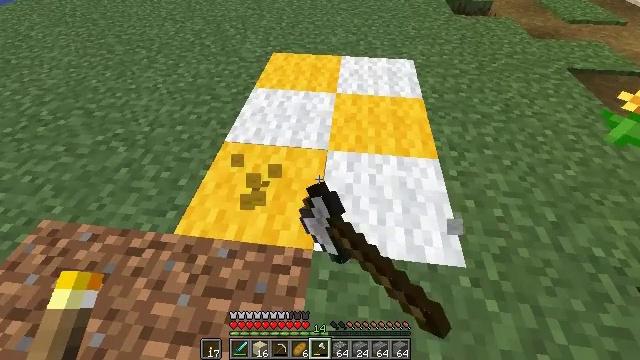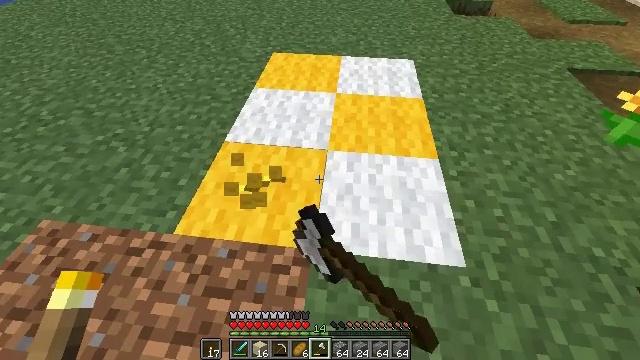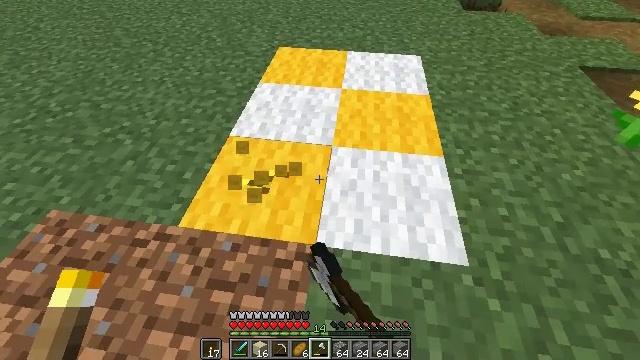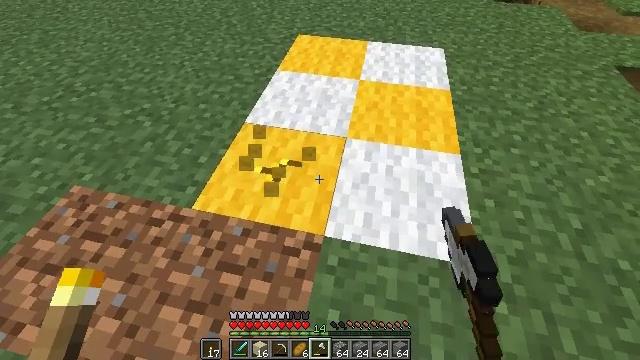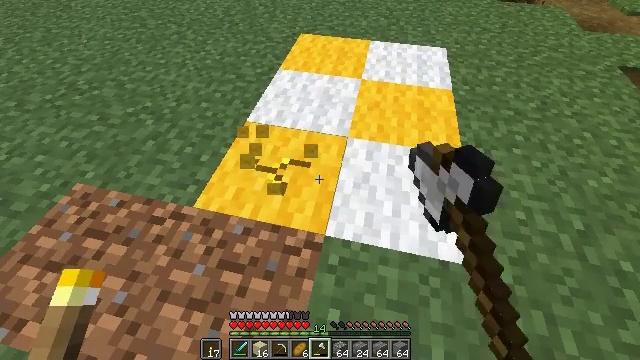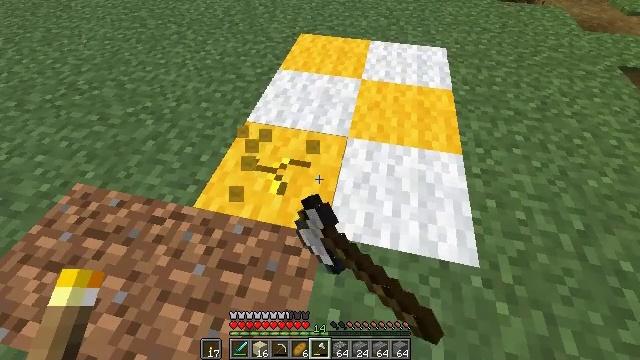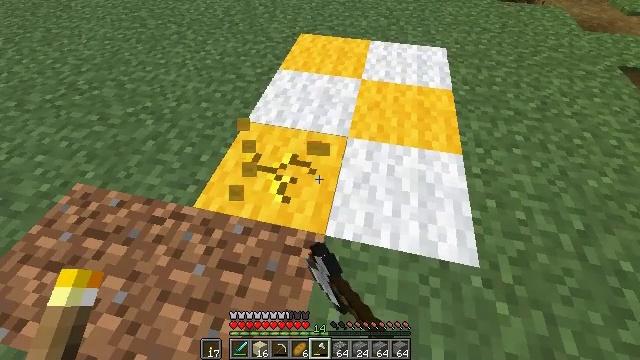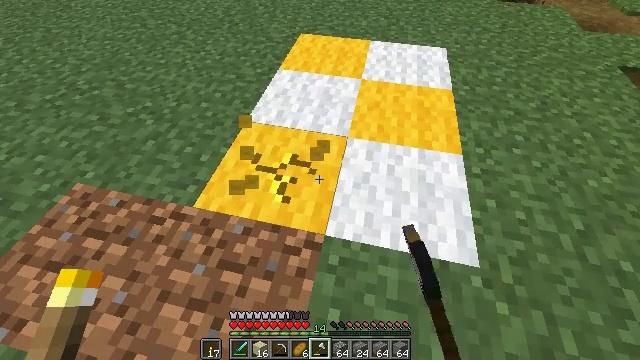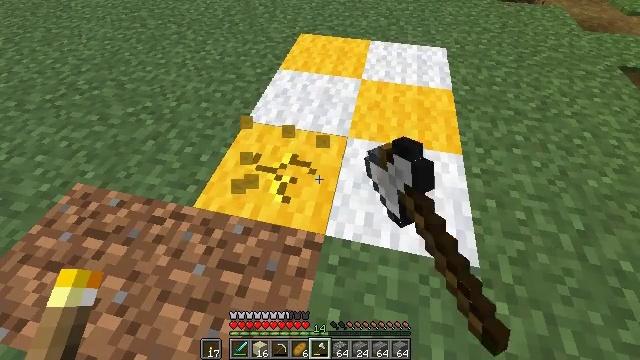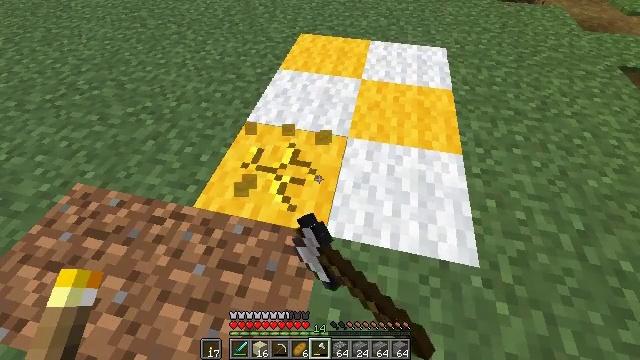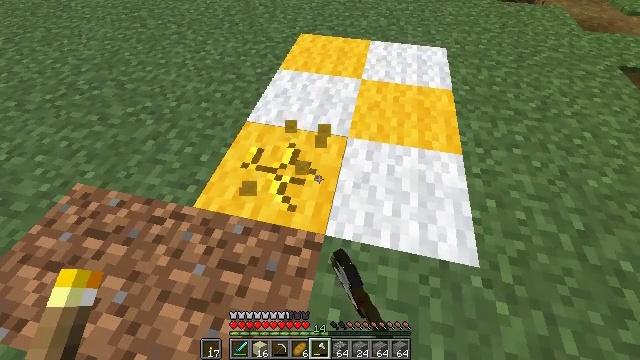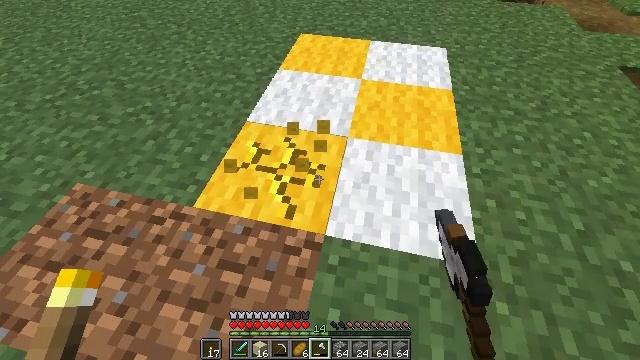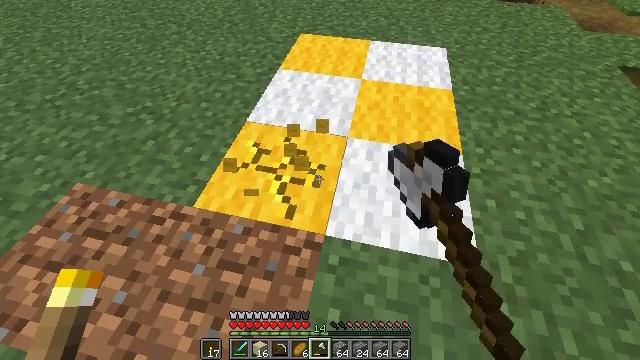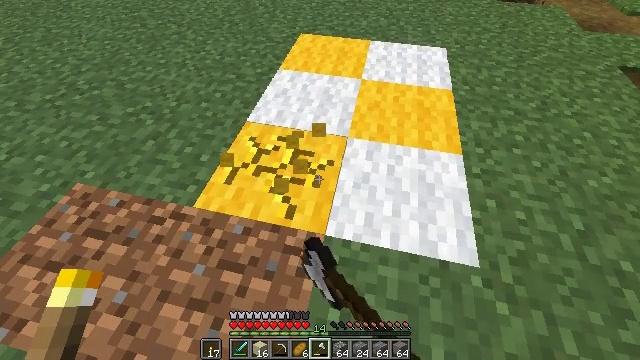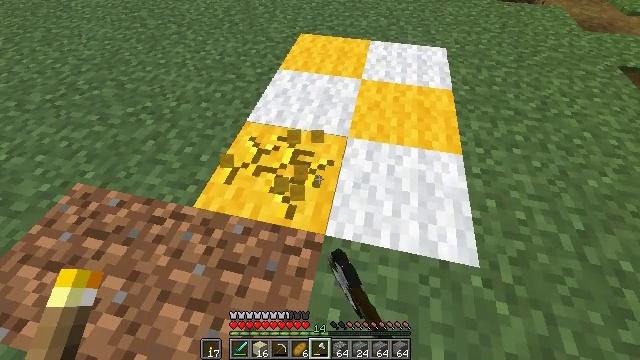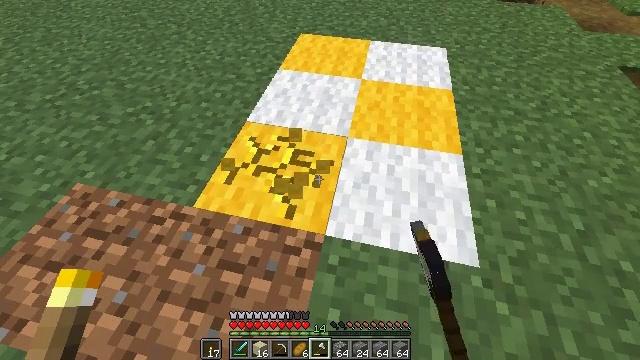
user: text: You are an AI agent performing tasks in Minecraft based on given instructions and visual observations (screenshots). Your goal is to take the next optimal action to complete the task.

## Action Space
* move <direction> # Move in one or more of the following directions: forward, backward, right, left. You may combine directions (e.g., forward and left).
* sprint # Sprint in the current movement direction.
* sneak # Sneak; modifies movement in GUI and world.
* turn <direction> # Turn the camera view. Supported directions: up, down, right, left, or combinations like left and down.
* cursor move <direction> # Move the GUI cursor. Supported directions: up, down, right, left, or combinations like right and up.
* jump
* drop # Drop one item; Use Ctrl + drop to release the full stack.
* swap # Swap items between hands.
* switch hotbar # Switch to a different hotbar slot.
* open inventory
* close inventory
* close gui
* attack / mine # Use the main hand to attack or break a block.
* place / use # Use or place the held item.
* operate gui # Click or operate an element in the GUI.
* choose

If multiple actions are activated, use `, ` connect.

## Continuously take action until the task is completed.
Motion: motion action
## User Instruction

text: Mine the yellow wool block.
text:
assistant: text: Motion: attack / mine
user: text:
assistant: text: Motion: turn left, attack / mine
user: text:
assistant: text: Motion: turn left and down, attack / mine
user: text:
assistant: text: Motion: attack / mine
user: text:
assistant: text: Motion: attack / mine
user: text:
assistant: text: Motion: attack / mine
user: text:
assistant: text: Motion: attack / mine
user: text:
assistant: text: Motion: attack / mine
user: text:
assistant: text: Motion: attack / mine
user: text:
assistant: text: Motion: attack / mine
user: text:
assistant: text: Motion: attack / mine
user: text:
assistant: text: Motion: attack / mine
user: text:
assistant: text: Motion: attack / mine
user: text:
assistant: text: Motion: attack / mine
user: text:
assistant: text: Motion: attack / mine
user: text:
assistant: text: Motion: attack / mine
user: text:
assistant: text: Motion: attack / mine
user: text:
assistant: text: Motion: attack / mine
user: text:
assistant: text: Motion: attack / mine
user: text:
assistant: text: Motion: attack / mine
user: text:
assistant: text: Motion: attack / mine
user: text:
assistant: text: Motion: attack / mine
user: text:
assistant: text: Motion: turn right, attack / mine
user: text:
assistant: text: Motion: turn right, attack / mine
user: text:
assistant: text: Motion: attack / mine